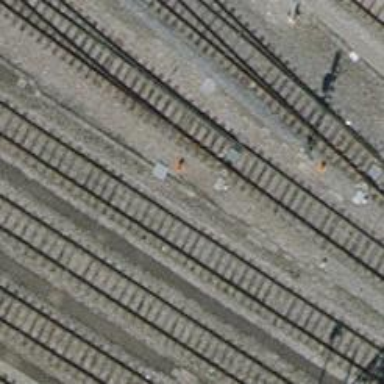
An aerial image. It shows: Railway switch.